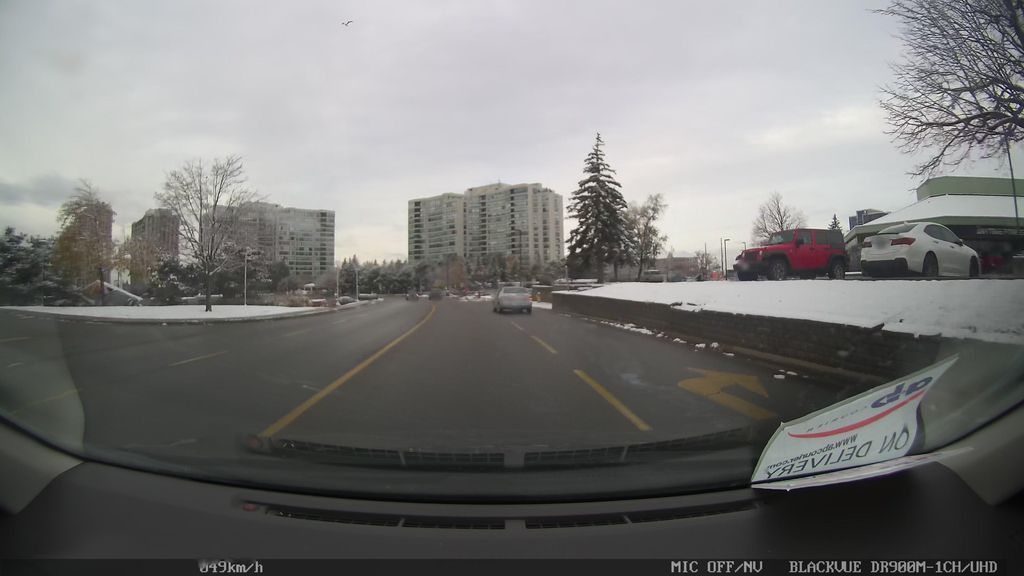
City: toronto